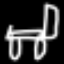
Label: chair